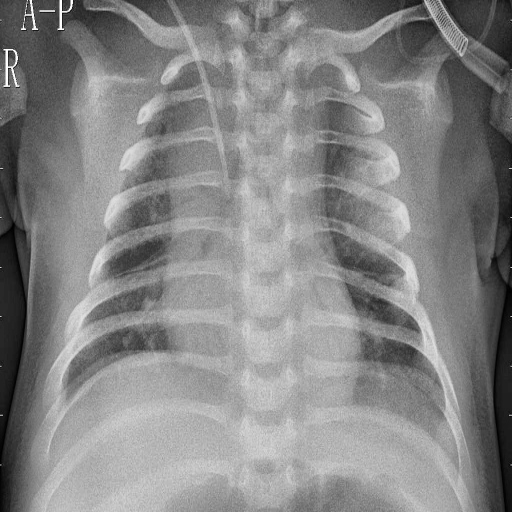
Finding: PNEUMONIA